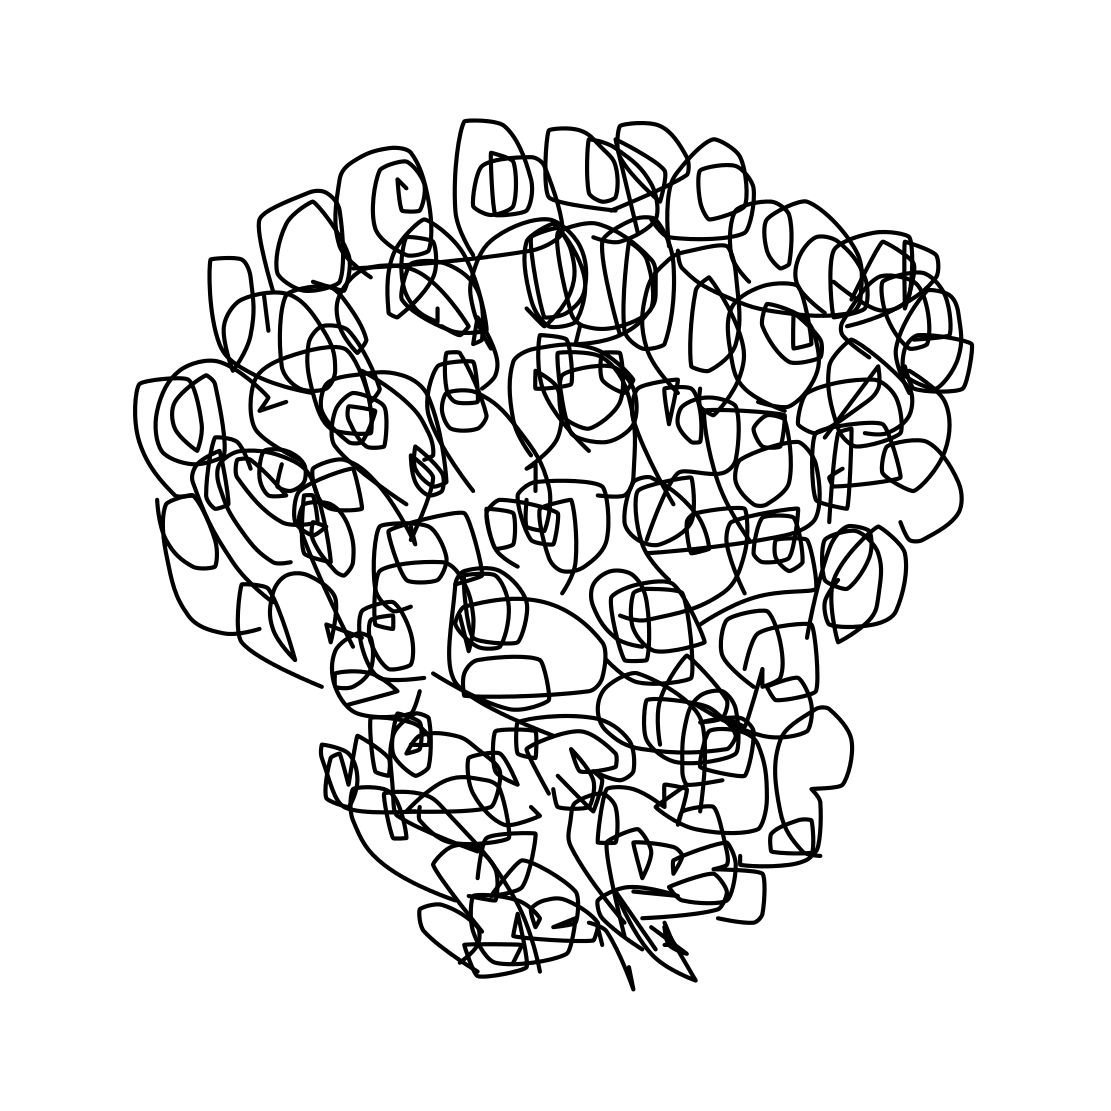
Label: bush